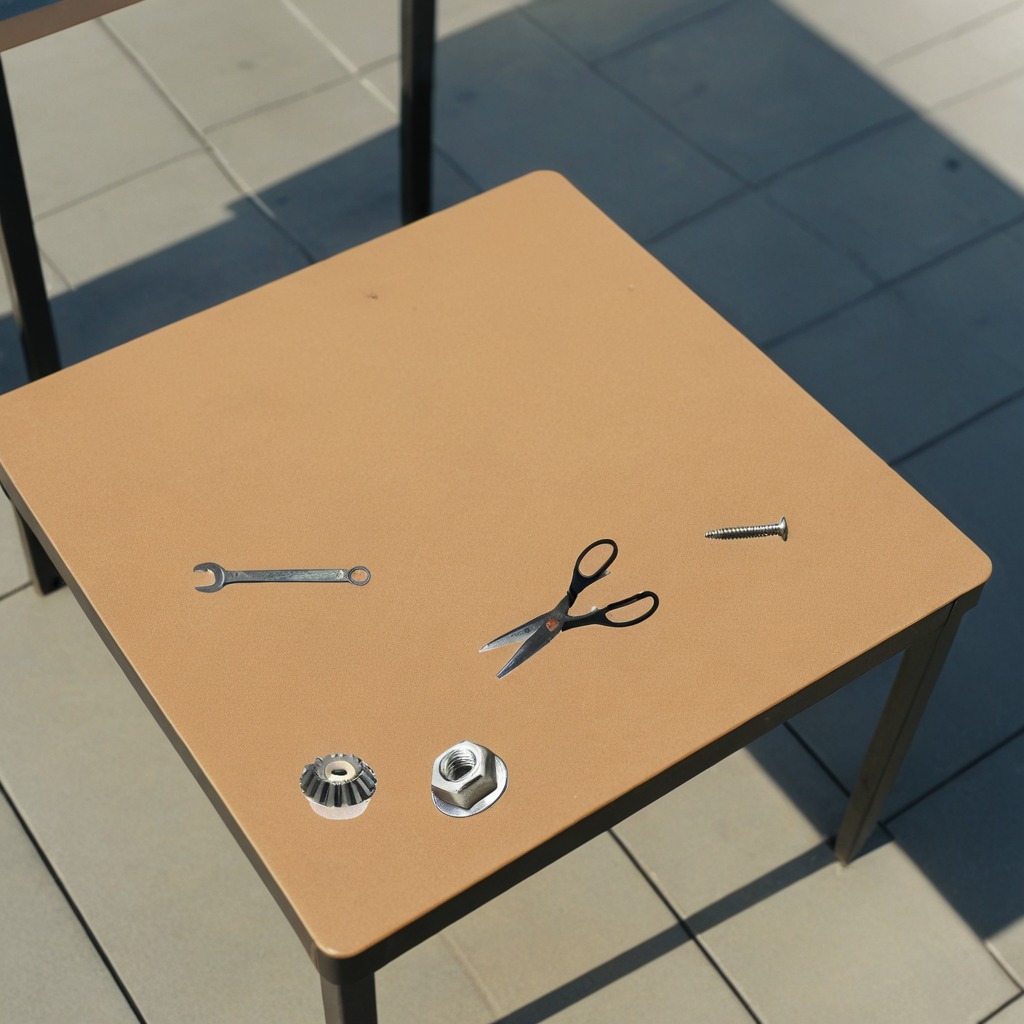
A steel gear with teeth, a metal machine screw, a metal nut, a pair of scissors, and a wrench are lying on a clean utility table in a temporary outdoor tool station.